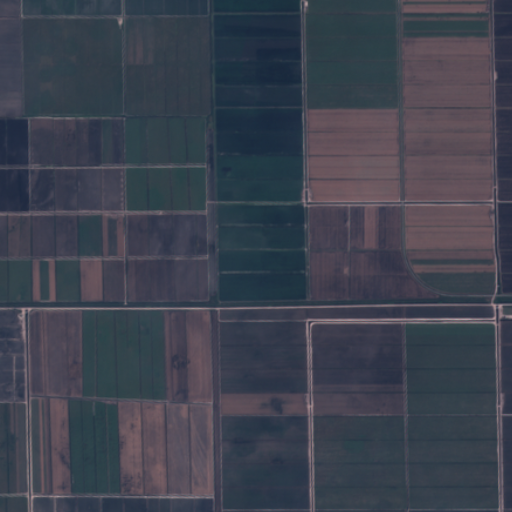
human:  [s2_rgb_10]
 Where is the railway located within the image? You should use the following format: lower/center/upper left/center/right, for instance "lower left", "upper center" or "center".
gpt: The railway is located in the upper right of the image.
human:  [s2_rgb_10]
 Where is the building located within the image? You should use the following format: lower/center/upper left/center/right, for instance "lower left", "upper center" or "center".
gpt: The building is located in the center left of the image.
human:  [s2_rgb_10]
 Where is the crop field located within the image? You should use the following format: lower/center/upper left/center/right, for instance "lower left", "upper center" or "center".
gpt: There is no crop field in the image.